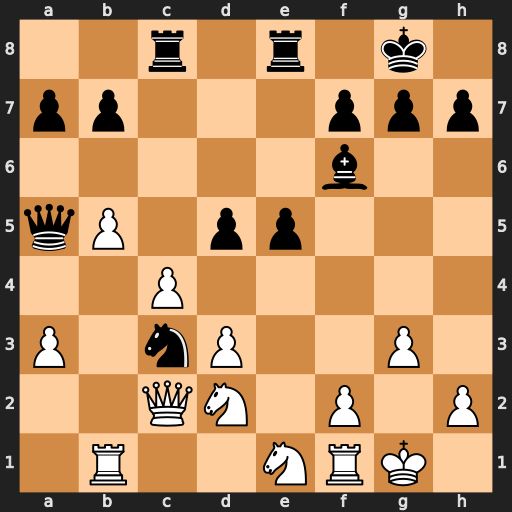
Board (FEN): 2r1r1k1/pp3ppp/5b2/qP1pp3/2P5/P1nP2P1/2QN1P1P/1R2NRK1
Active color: w
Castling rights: -
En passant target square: -
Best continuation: Nb3 Qxa3 Qxc3